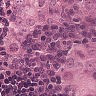
Metastatic tissue present: yes